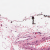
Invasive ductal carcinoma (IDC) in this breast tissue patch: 0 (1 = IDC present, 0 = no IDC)